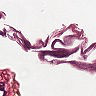
Metastatic tissue present: no